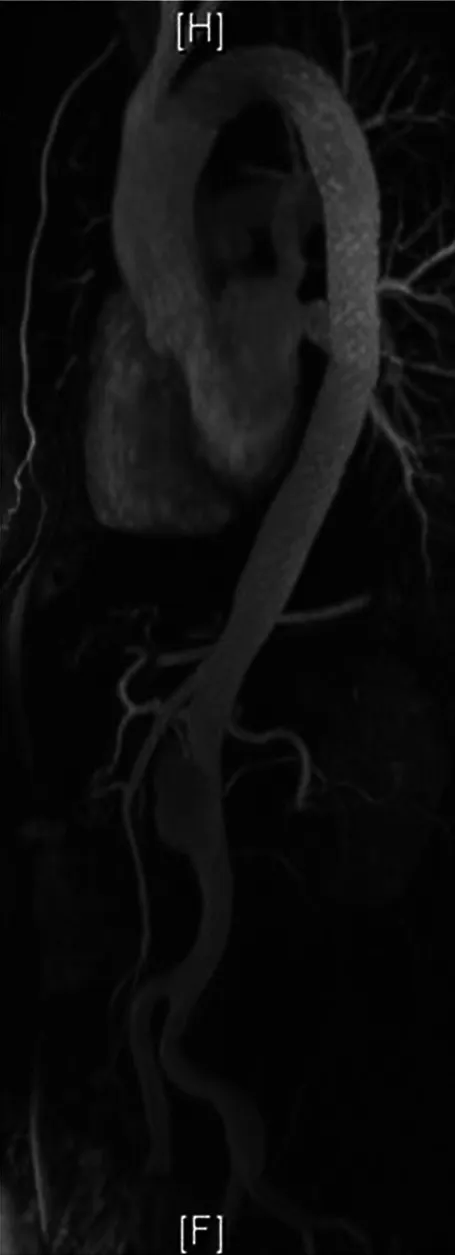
3D reconstruction of an MRA 7 years after TEVAR implantation with almost complete aortic remodeling. 3D, three-dimensional; MRA, magnetic resonance angiography; TEVAR, thoracic endovascular aortic repair.
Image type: radiology (mri)